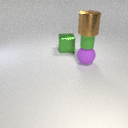
large purple rubber sphere to the right of large green metal cube